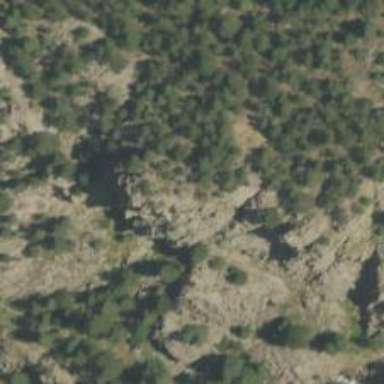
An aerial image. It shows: Crag climbing spot located at natural cliff.